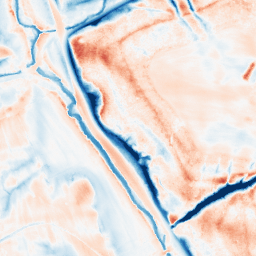
Category: trend_removal
Decomposition family: local_polynomial
Decomposition parameters: window_size: 31
degree: 3
Upsampling method: regularized
Upsampling parameters: scale: 4
lambda_reg: 0.01
Upsampling scale: 4